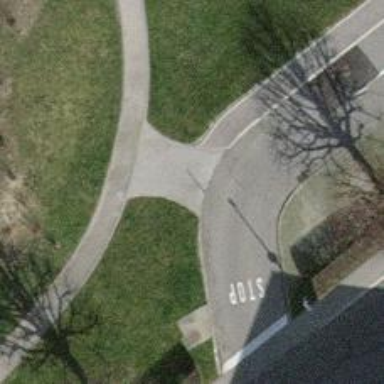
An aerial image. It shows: Bollard.